Question: I have a client who recently requested this:

My thoughts were that the text could be better displayed on the back of a flipover view and that it looks like it could be an issue in the approval process. Is There any way to even do this, do I even want to try? Are there resources you can share?
Thanks in advance.
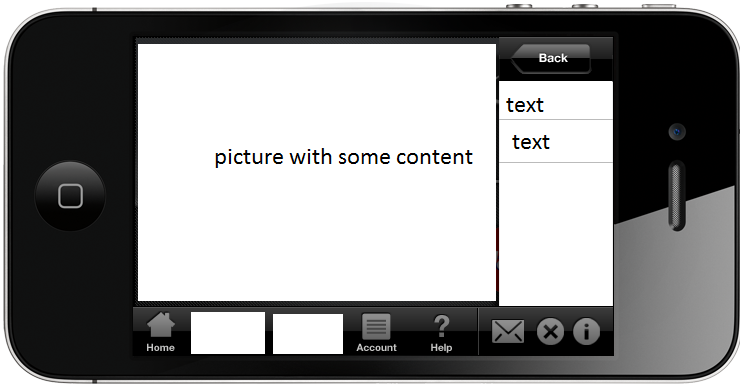
Answer: This is actually pretty good. It's often hard to get clients to give you requirements, and this at least shows you what they're trying to achieve. I'd spend some time reworking the UI so that it will be acceptable in the app store (assuming you're going to publish there) and perhaps more in keeping with the normal use of iOS UI elements. Prepare to give your client a bit of an explanation about why this particular design leaves something to be desired, but try to come up with a design that they'll agree is obviously better. (There's plenty of room for improvement here, so it shouldn't be too hard.)
If your client is absolutely wedded to this exact UI, it might be time to find a new client. But if they're reasonable, thoughtful, and a little bit flexible, this might be the beginning of a nice app.